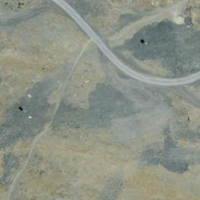
EUNIS habitat code: 31
Species observed at this site:
Doronicum grandiflorum